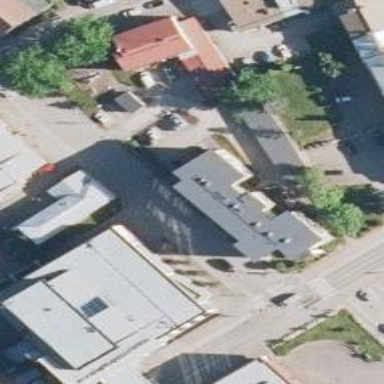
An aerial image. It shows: White school building with flat black roof.